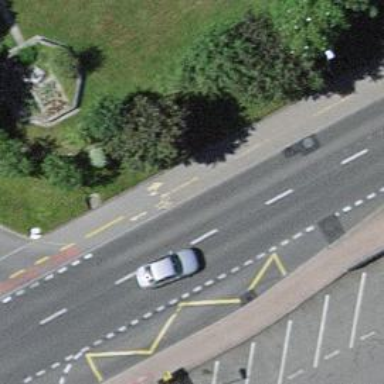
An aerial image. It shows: Public transport stop position.